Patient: sex F, age 60
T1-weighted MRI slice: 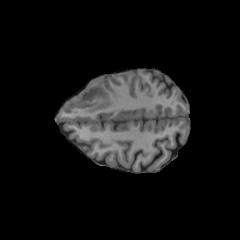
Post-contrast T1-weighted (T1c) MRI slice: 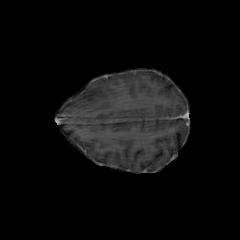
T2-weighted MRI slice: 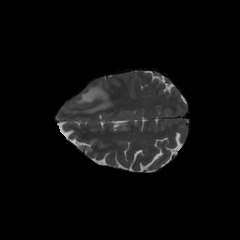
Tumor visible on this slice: yes
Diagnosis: Astrocytoma, IDH-mutant
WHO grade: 3